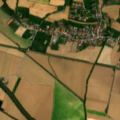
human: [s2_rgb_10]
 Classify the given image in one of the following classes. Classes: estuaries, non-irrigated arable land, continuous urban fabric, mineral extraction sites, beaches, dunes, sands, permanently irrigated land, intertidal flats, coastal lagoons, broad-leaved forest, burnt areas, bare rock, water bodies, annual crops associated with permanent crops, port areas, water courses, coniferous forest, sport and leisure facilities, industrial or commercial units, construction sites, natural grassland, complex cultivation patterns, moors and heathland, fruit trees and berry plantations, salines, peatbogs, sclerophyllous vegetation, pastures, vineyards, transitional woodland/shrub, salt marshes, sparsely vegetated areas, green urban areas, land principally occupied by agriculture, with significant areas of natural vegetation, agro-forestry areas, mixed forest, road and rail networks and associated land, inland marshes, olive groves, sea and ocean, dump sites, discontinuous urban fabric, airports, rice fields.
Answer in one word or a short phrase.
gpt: discontinuous urban fabric, non-irrigated arable land, complex cultivation patterns